Interaction volume radius: 10 \u00c5
Interaction volume height: 10 \u00c5
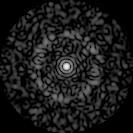
Disorder parameter: 0.8413